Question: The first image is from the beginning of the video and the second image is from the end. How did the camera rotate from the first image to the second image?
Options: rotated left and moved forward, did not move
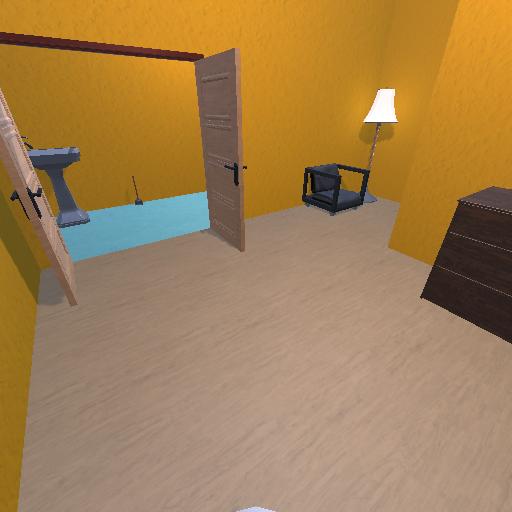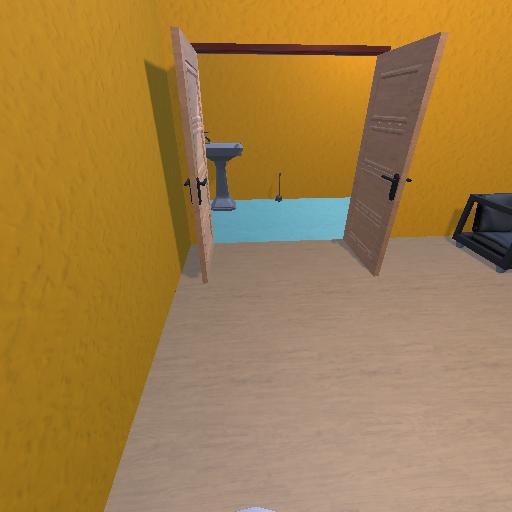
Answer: rotated left and moved forward